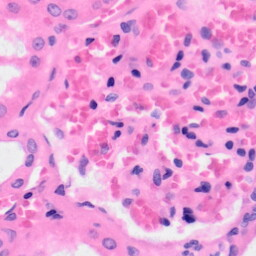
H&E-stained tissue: Kidney